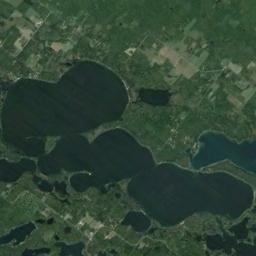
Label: lake